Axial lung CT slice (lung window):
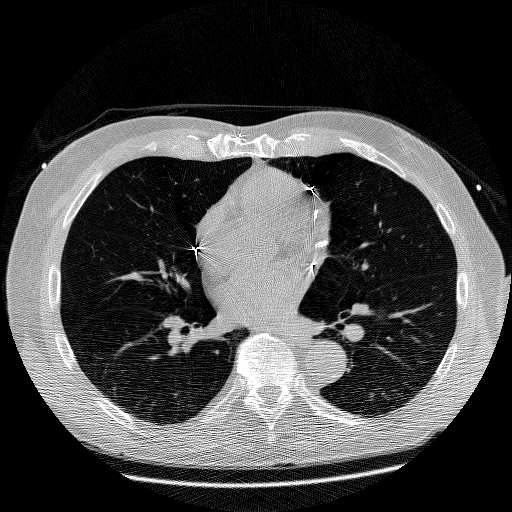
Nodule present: no